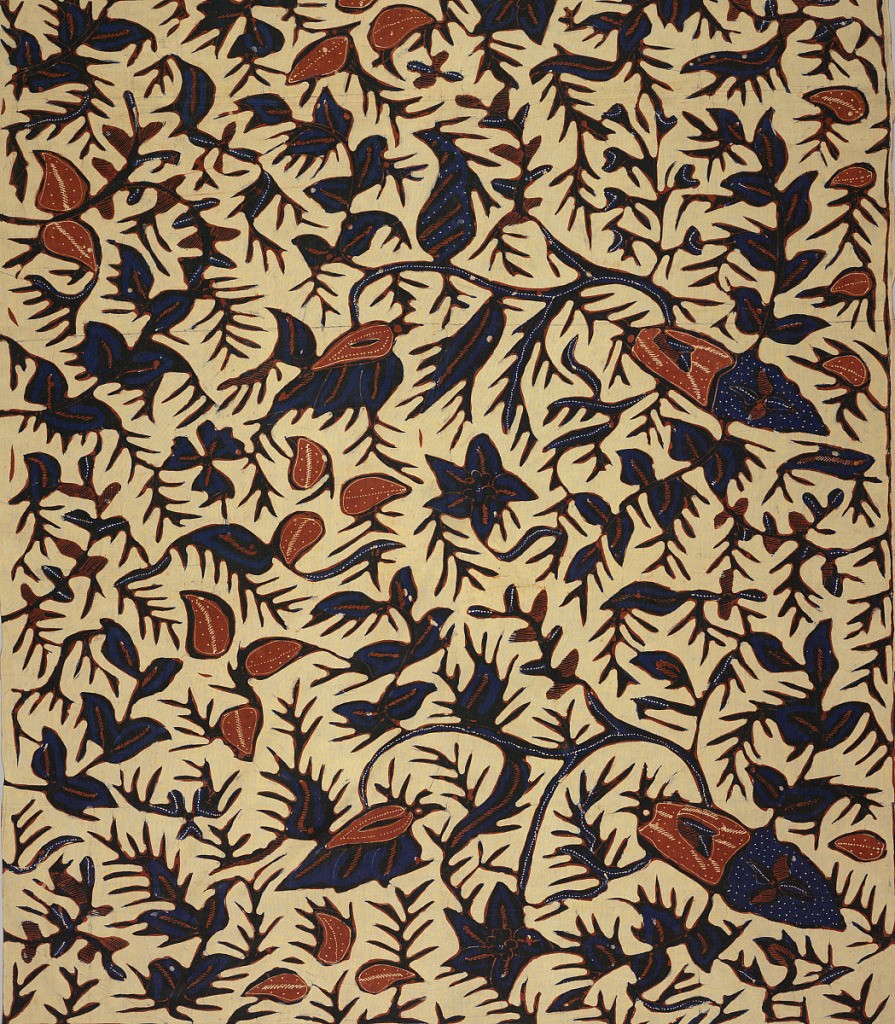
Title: Sarong
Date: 19th century
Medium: cotton Technique: wax resist dyeing (batik) on plain weave
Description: A sarong with cream ground and highly conventionalized large-scale floral and foliate design in blue, white, and brown.